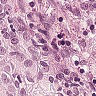
Metastatic tissue present: yes